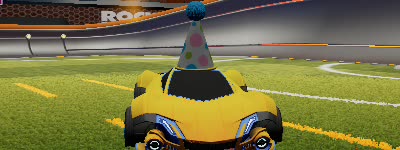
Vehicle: werewolf